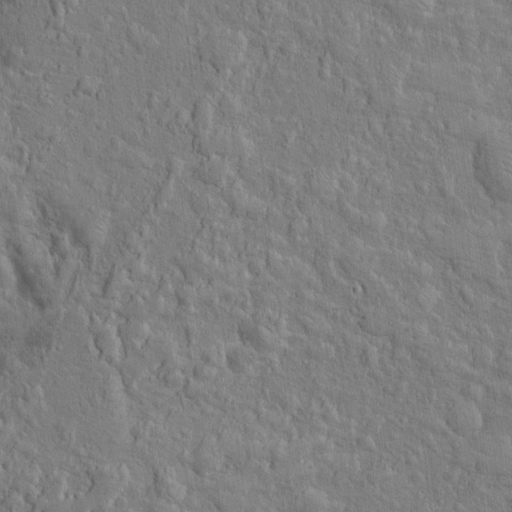
Classes present: Background, Cone